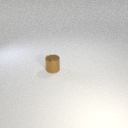
small brown metal cylinder